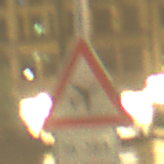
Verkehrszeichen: FlugbetriebLinks
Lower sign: ZeitangabenOhneBeschraenkungAufWochentage1
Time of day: Night
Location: Outdoor (Urban)
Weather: Overcast
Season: NotSpecified
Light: Artificial